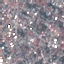
Land use / land cover class: Residential